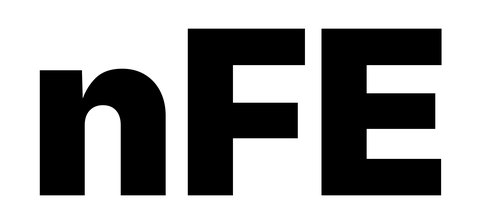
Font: Inter_Black